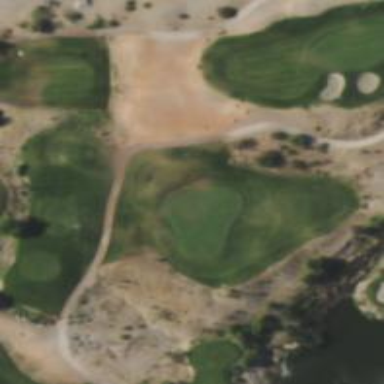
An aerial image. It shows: Rough area on grassy golf course.